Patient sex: M
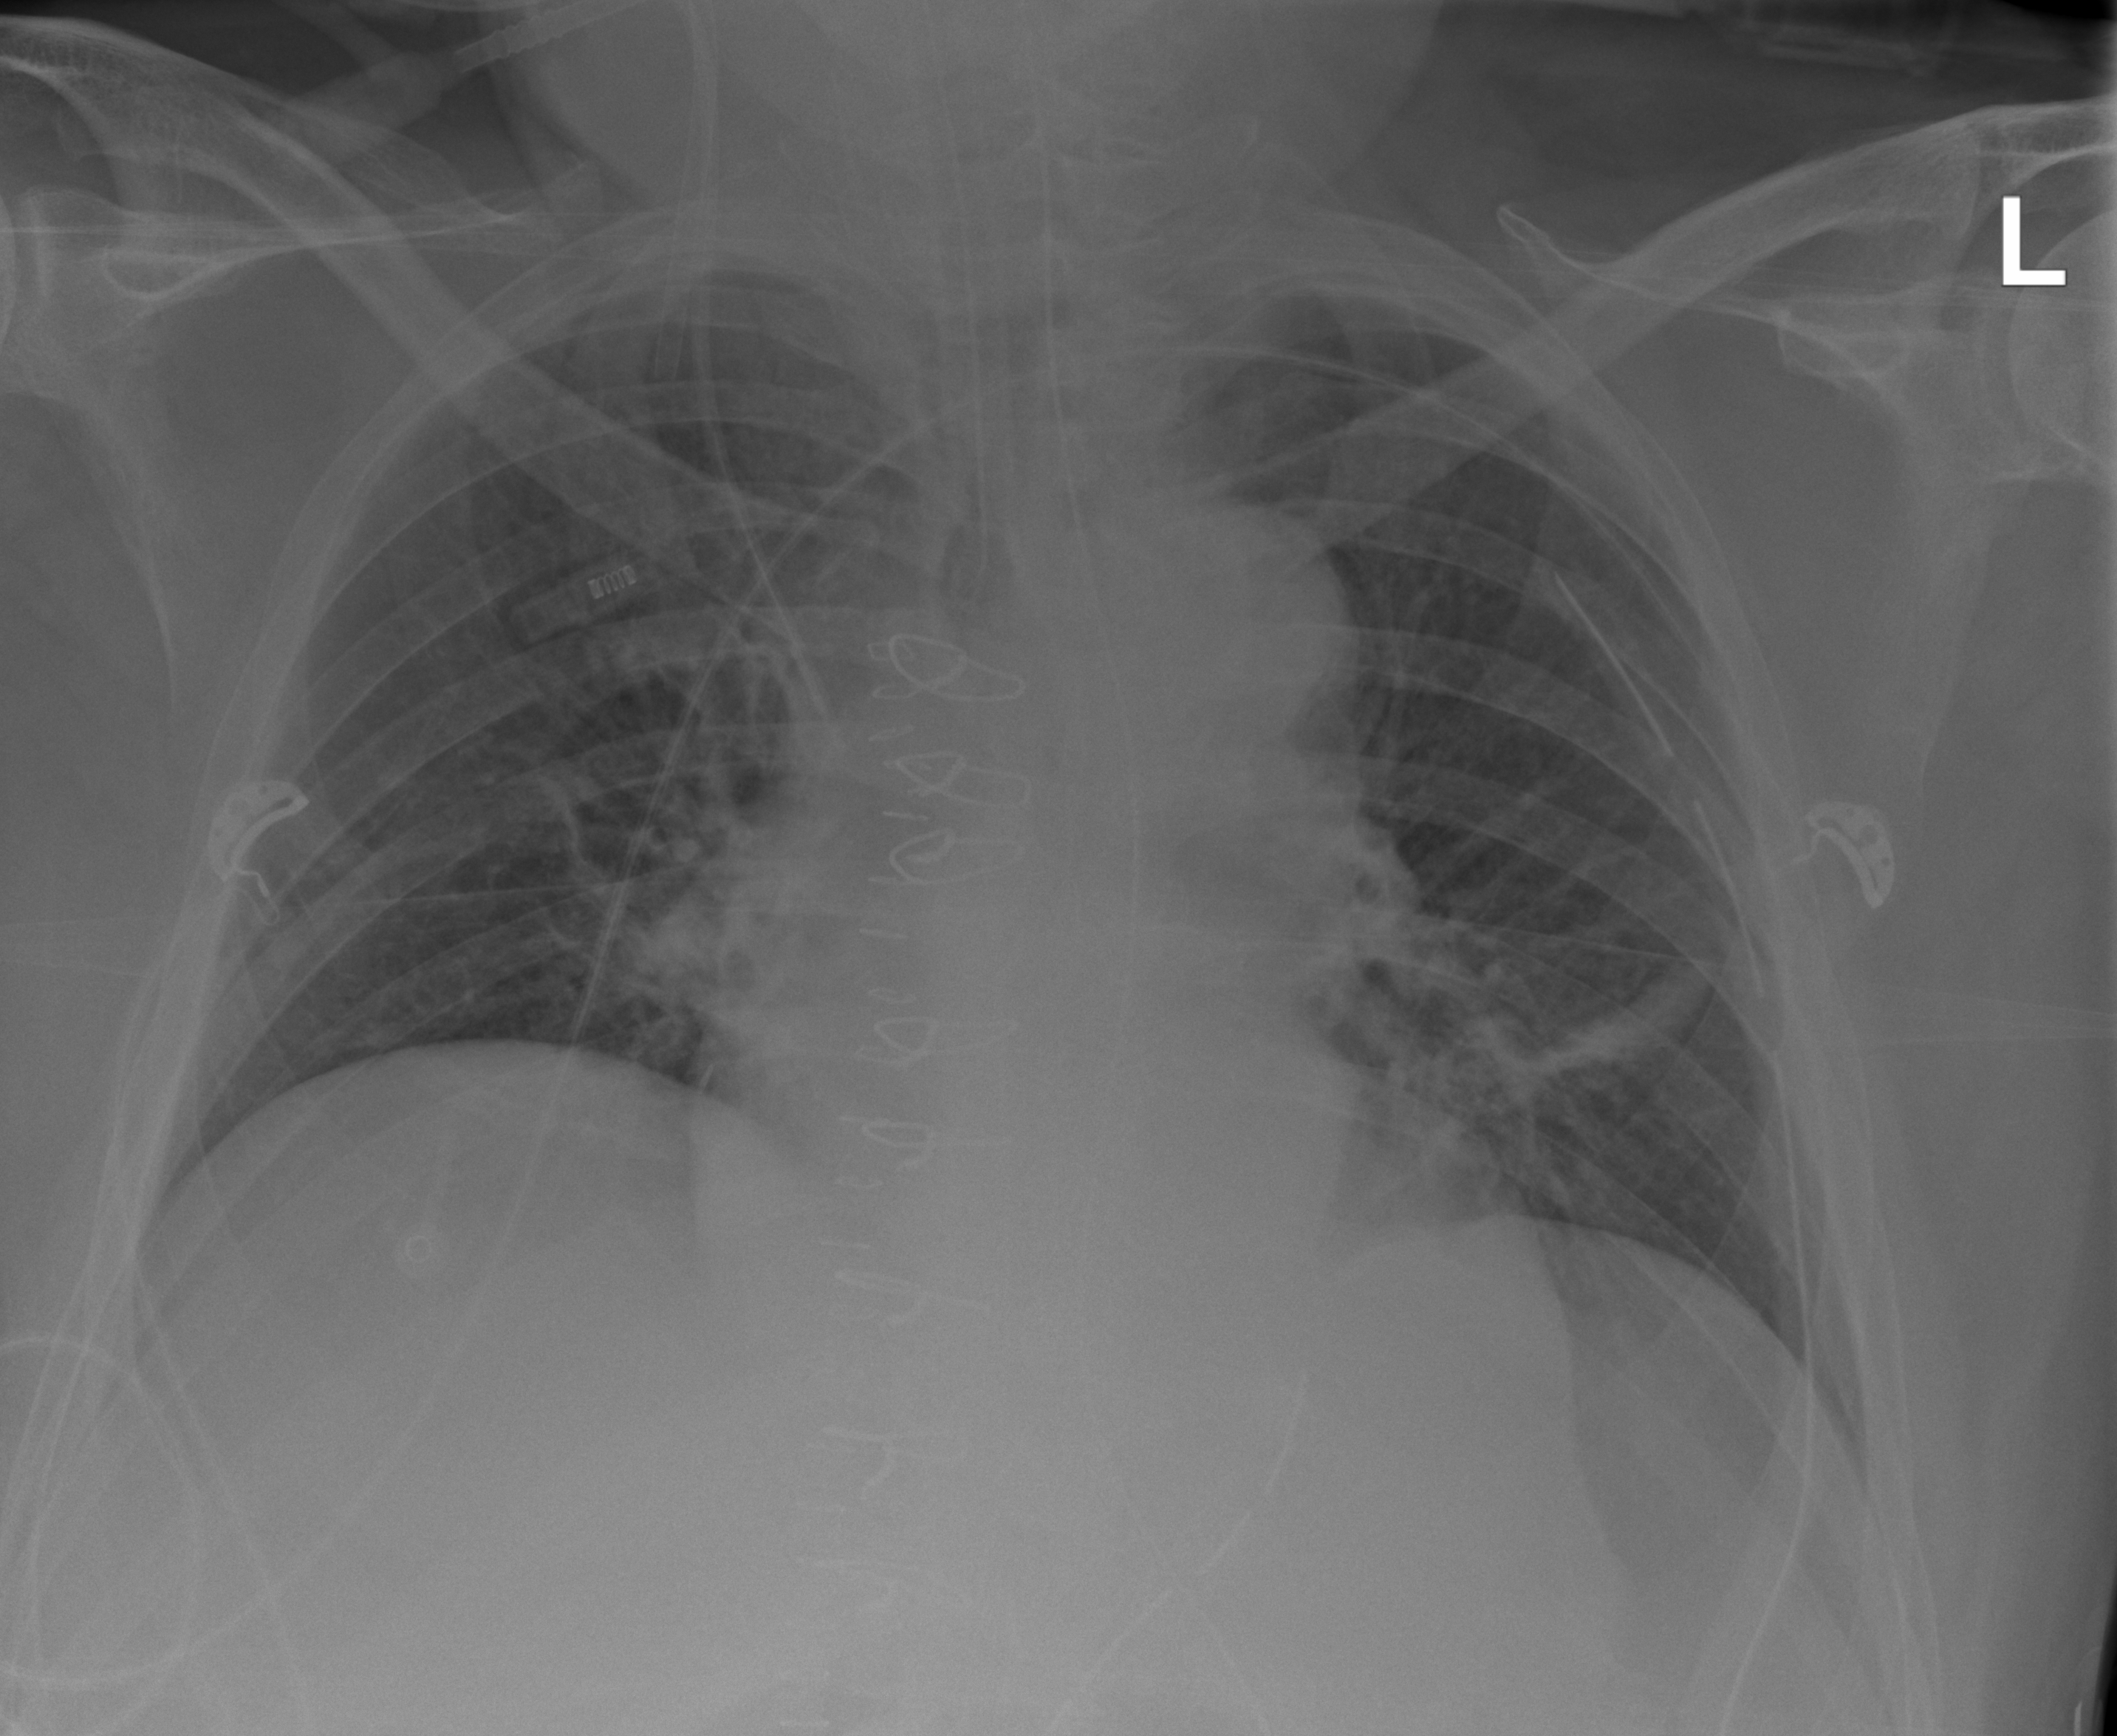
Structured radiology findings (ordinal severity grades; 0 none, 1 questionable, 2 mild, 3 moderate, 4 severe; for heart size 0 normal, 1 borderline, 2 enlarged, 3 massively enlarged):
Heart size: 0
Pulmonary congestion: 0
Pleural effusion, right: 0
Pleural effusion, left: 0
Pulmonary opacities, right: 0
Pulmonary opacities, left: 0
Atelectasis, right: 0
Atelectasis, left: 2